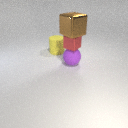
small red metal cube above large purple rubber sphere